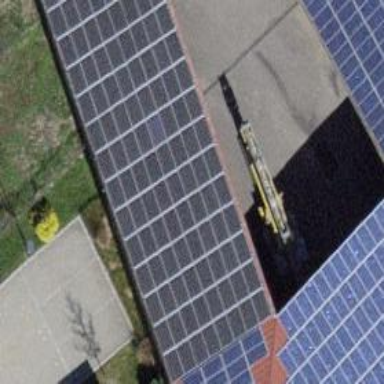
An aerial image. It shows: Solar power generator utilizing photovoltaic technology with solar photovoltaic panels.